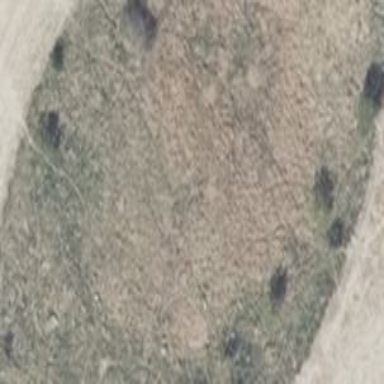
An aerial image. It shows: Open area covered with grass.